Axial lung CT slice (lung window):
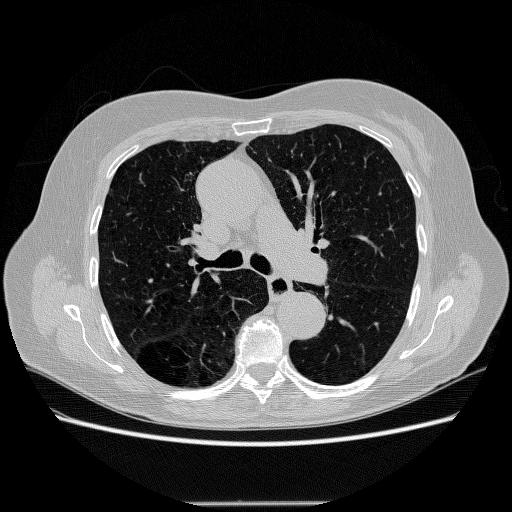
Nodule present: no